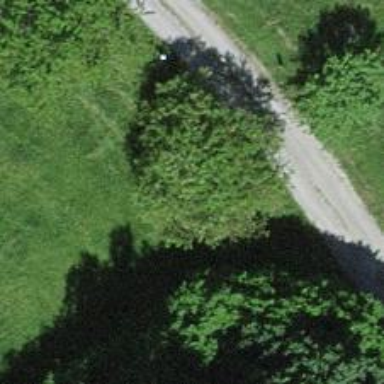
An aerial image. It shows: Beautiful tree in nature.